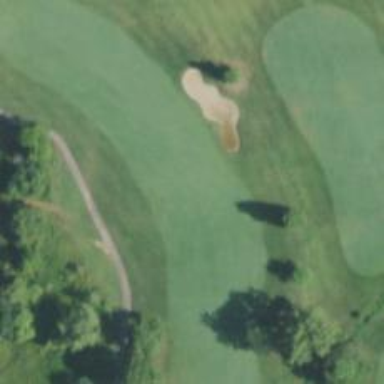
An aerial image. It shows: Golf hole.